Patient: sex M, age 54
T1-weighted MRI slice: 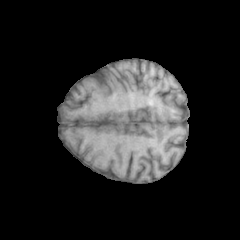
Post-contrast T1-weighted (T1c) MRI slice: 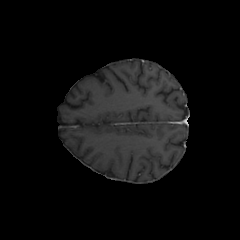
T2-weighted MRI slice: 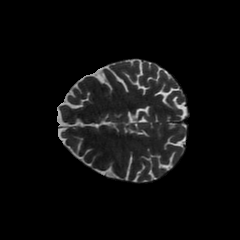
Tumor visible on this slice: no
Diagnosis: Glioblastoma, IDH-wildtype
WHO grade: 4